Question: I have a SharePoint 2010 web application migrated to SharePoint 2013. this is a classic mode web application, we are not using claims, my client doesn't wants it ( Don't ask why?).
I had other web application migrated as same process but i can add users in them.
but in this i am not able to.
I can add users and find users in the web application in central administration. But not in the web application itself.
I am not sure what changes i have to make so that it starts picking or finding users from the people picker. any ideas.

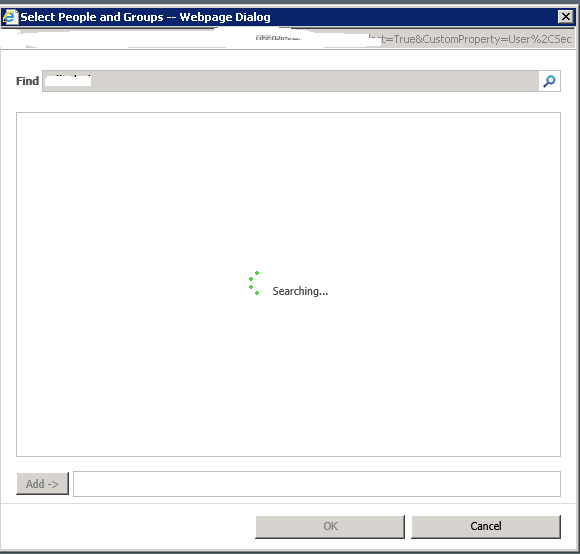
Answer: It is a browser compatible issue as well whereas in new browser like IE 10 and other latest browsers it doesn't play well.
we updated the
In short the fix is to edit the pickerdialog.master file in notepad and add a meta data tag, , to the header section.
well keep in mind always save a local copy of your original master page.
it is recommended not to update any original files, we can run the site in compatible mode too.